Interaction volume radius: 10 \u00c5
Interaction volume height: 20 \u00c5
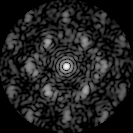
Disorder parameter: 0.6126